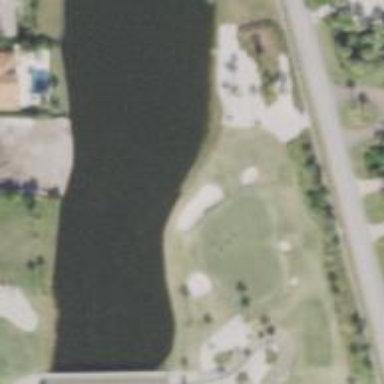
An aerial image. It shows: View of golf hole.